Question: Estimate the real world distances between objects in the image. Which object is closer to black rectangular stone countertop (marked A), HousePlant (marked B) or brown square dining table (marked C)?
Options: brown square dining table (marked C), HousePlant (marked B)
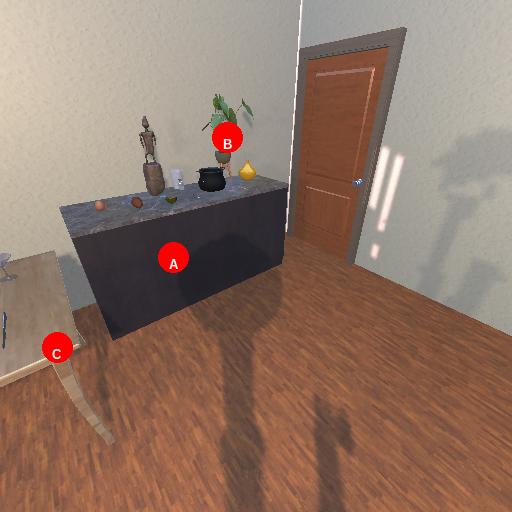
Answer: brown square dining table (marked C)